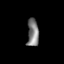
Tissue: lung
Cell type: Epithelial cells
Senescence score: 0.2055
Nuclear area (px): 310
Mean DAPI intensity: 126.106